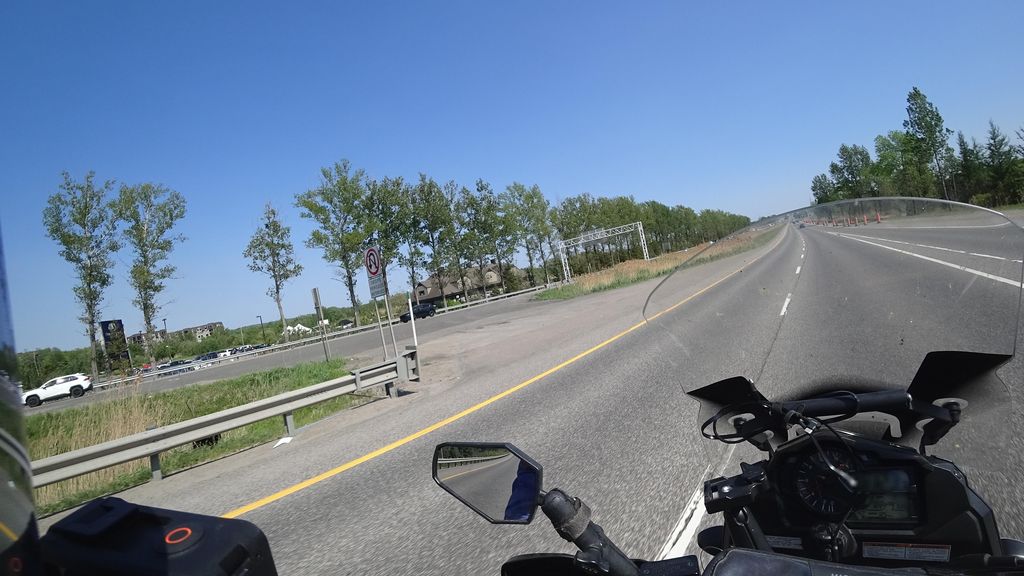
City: quebec_city